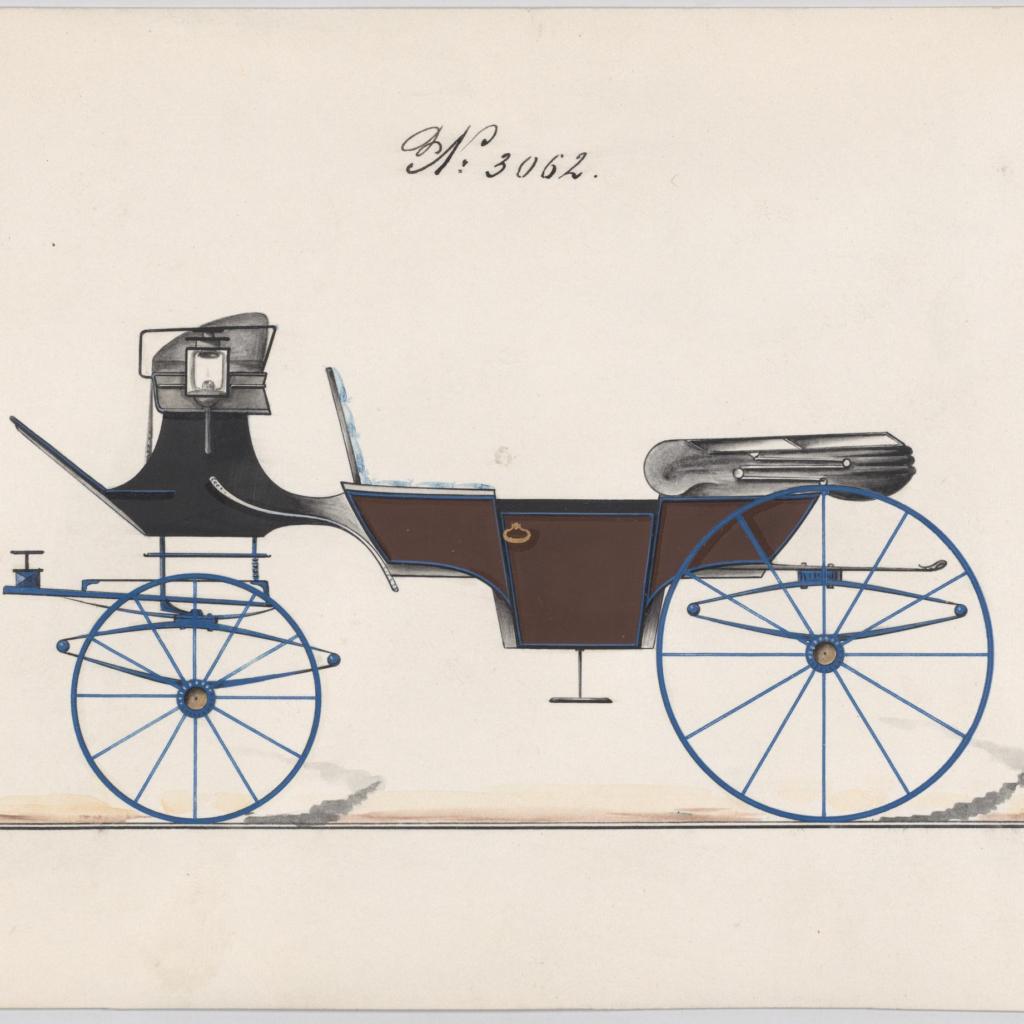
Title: Design for Vis-à-vis, no. 3062
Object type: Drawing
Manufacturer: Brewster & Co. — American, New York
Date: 1874
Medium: Pen and black ink, watercolor and gouache with gum arabic with metallic ink
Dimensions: Sheet: 6 x 9 in. (15.2 x 22.9 cm)
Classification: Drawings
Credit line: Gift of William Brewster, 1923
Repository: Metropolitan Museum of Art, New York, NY